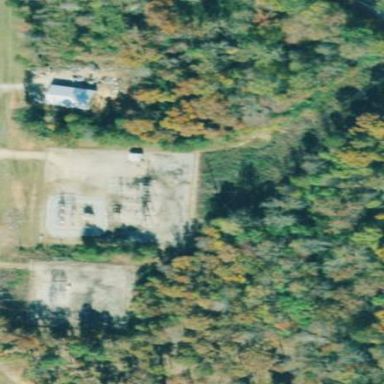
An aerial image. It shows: Distribution level power substation surrounded by fence.